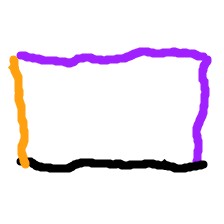
Shape: rectangle